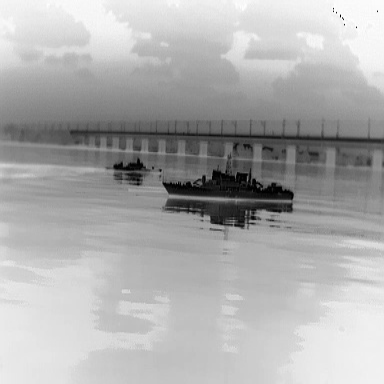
There is a warship in the infrared image.